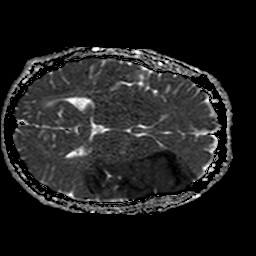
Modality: ADC
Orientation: axial
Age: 47
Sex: male
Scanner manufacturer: philips
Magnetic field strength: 1.5 T
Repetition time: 3.639 s
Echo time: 0.09255 s